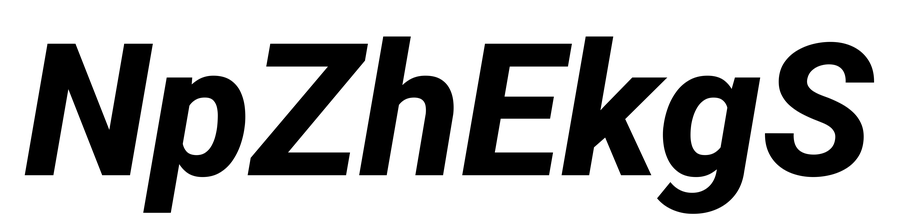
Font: Roboto-Italic_ExtraBold_Italic